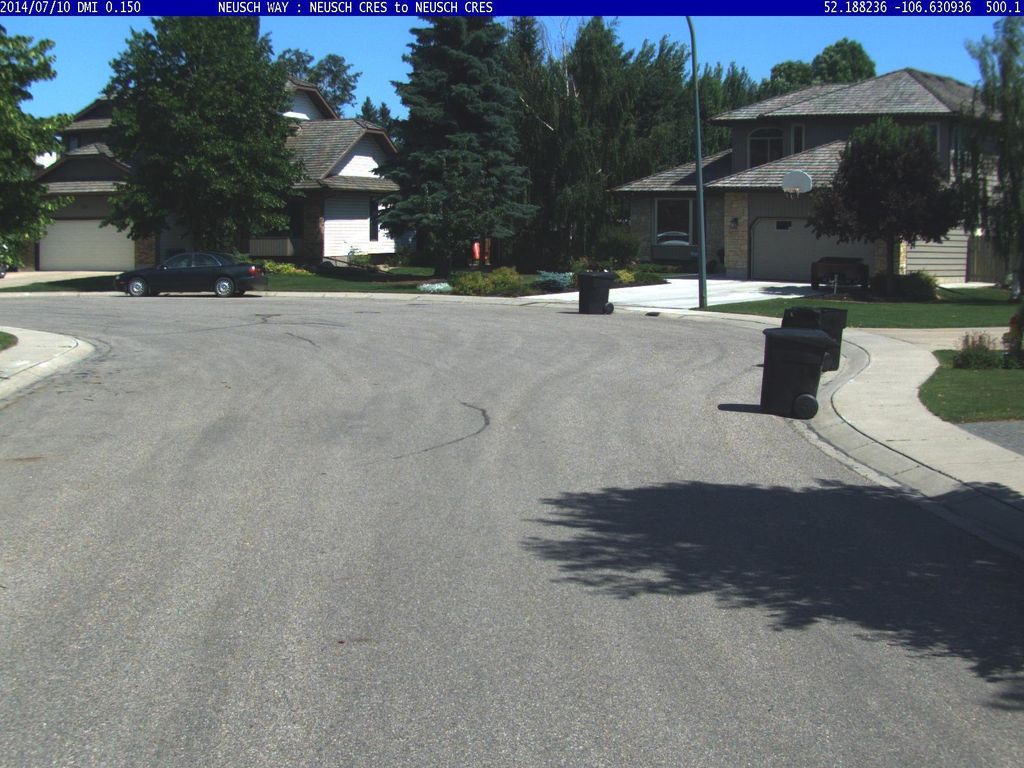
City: saskatoon